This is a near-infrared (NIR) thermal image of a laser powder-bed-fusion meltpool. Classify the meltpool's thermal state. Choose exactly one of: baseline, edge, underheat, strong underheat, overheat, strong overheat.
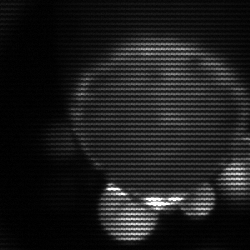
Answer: edge